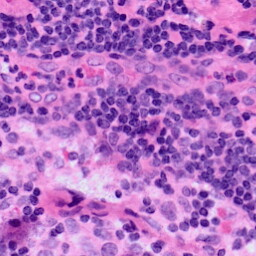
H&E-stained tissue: LymphNode